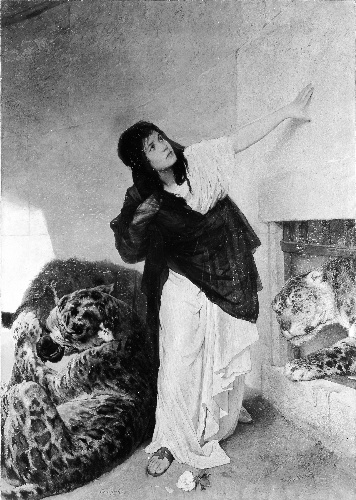
Title: The Last Token: A Christian Martyr
Artist: Gabriel Max
Artist bio: Austrian, Prague 1840–1915 Munich
Object type: Painting
Classification: Paintings
Medium: Oil on canvas
Dimensions: 67 1/2 x 47 in. (171.5 x 119.4 cm)
Department: European Paintings
Credit line: Catharine Lorillard Wolfe Collection, Bequest of Catharine Lorillard Wolfe, 1887
Accession year: 1887
Repository: Metropolitan Museum of Art, New York, NY
Tags: Women|Leopards